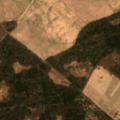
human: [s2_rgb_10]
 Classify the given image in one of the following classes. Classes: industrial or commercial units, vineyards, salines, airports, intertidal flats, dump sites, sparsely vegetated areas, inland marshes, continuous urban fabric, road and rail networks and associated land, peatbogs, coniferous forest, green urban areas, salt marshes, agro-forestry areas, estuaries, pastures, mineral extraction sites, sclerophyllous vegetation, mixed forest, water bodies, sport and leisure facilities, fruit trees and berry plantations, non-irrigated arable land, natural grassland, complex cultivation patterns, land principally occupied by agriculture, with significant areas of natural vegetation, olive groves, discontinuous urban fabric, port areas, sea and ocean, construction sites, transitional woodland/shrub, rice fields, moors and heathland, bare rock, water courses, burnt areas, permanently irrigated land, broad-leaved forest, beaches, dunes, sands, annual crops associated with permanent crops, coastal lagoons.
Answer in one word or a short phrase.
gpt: non-irrigated arable land, pastures, mixed forest, transitional woodland/shrub